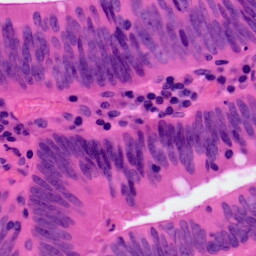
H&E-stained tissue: Colon